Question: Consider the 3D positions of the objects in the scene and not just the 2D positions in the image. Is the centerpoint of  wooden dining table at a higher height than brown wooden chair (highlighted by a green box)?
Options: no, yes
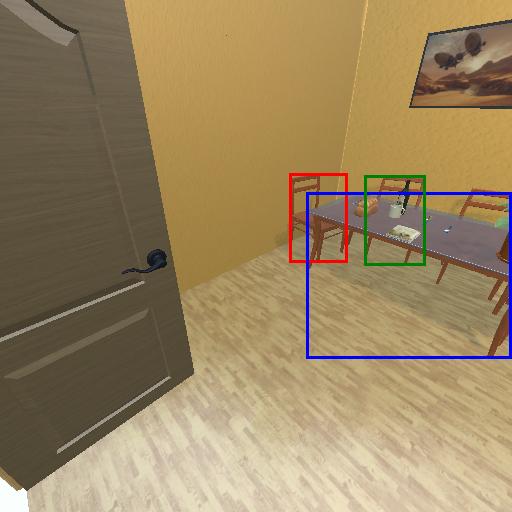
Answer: no